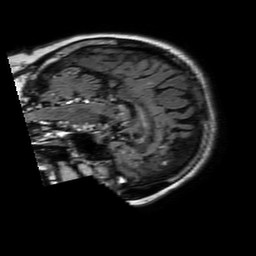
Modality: FLAIR
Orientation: sagittal
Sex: female
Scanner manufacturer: philips
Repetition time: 11 s
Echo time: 0.125 s